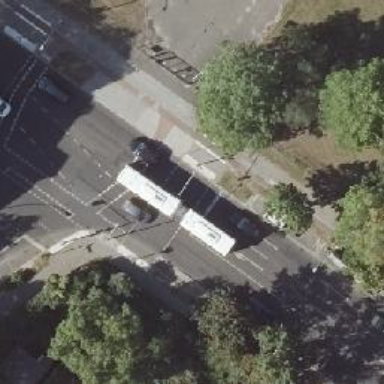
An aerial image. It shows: Secondary road with asphalt surface. There are separate sidewalks on both sides. The road has lane markings and dedicated cycle tracks.